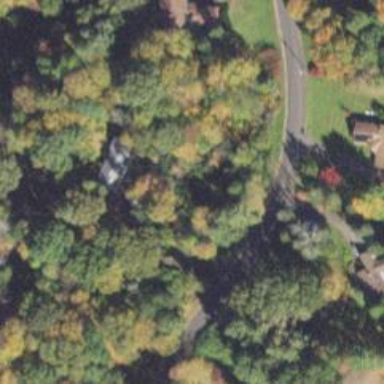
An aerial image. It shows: Residential driveway serving as service road.